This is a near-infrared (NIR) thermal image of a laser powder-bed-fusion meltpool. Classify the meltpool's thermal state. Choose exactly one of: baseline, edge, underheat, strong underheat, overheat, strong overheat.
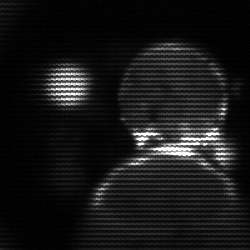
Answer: edge